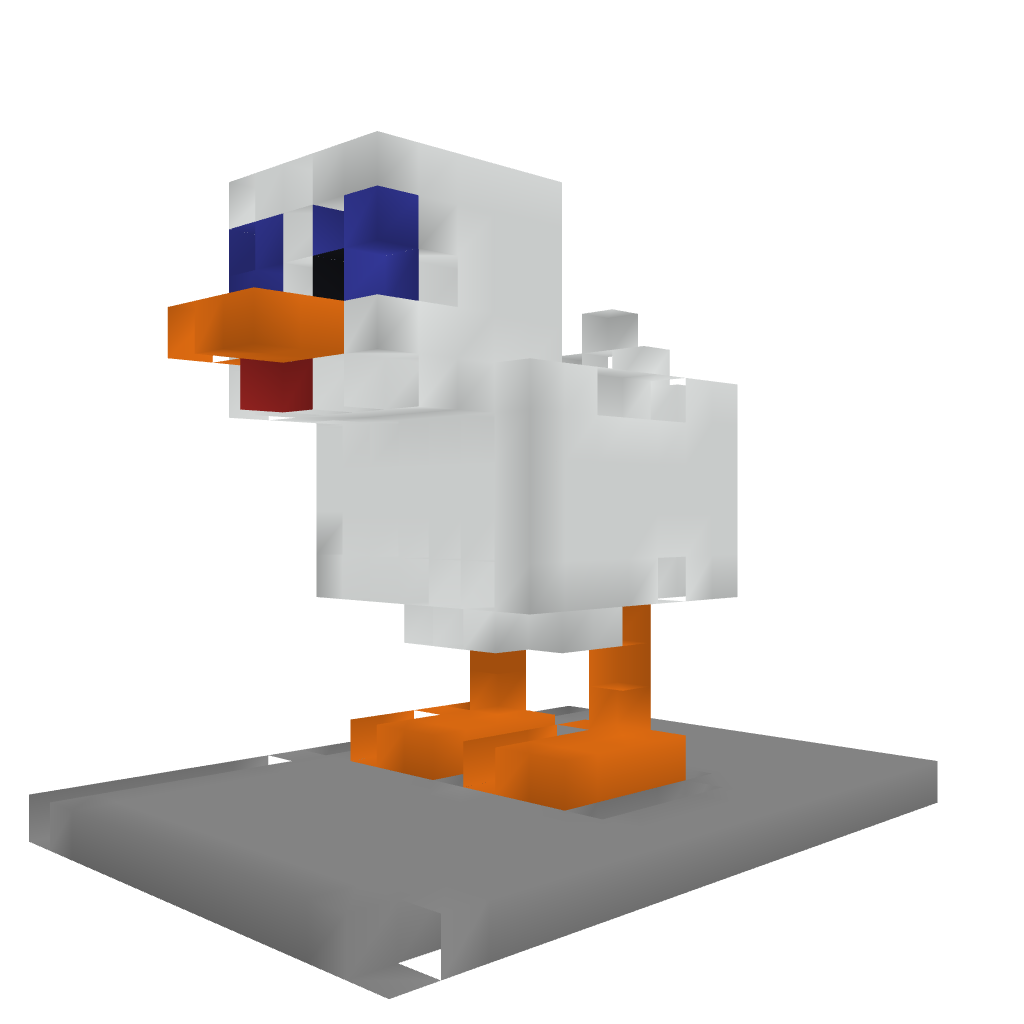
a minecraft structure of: Giant egg-laying chicken #2